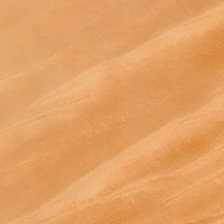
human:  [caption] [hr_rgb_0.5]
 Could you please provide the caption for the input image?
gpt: several parallel ripples are in a piece of yellow desert .

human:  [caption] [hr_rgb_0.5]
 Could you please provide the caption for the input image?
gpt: several parallel ripples are in a piece of yellow desert .

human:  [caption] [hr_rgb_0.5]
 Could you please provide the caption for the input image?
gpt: several parallel ripples are in a piece of yellow desert .

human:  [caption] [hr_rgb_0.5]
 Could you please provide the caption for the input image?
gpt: several parallel ripples are in a piece of yellow desert .

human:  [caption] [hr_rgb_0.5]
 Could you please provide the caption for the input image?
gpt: several parallel ripples are in a piece of yellow desert .